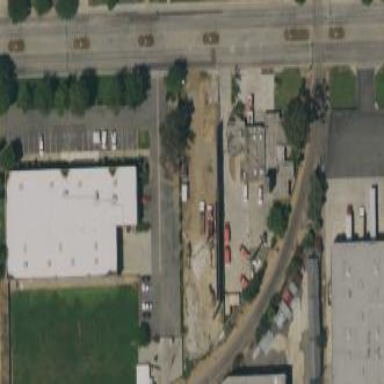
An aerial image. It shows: Fire station.